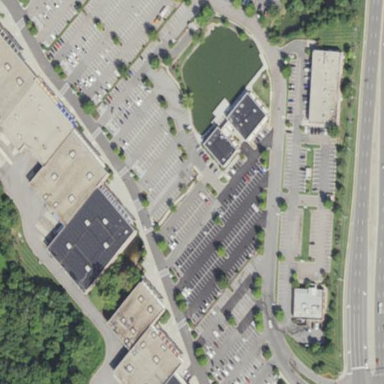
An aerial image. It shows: Retail area.